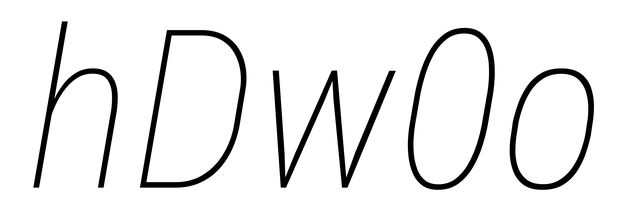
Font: Roboto-Italic_Condensed_Thin_Italic